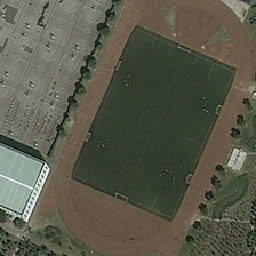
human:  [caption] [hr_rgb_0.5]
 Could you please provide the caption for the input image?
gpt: Here is a playground next to a lawn with trees growing up.

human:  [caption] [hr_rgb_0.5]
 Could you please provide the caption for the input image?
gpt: There is a playground with trees on the edge of the lawn.

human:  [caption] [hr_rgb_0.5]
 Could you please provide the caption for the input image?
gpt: several guys are plaing on this soccer field next to a dozen of cemnet basketball courts .

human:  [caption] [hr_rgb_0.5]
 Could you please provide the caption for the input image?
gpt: Here the playground next to the lawn is growing trees.

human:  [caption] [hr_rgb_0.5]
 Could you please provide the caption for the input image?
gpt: There is a playground, trees on the lawn